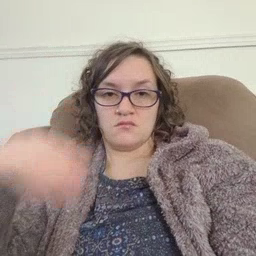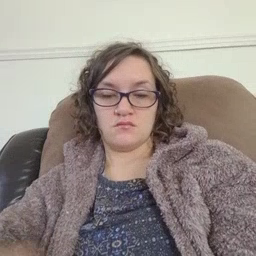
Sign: open